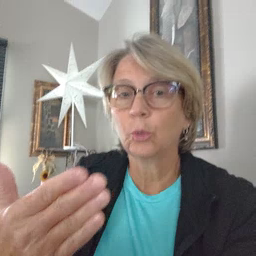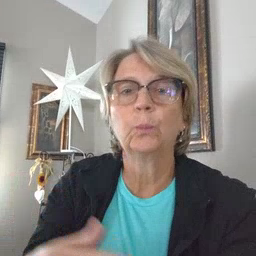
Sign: thankyou